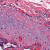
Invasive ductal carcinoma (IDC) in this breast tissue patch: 0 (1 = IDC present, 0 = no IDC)